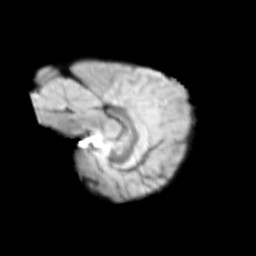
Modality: T2w
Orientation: sagittal
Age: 9
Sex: female
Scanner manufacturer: siemens
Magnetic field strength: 3 T
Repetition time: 3.8 s
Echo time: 0.07 s